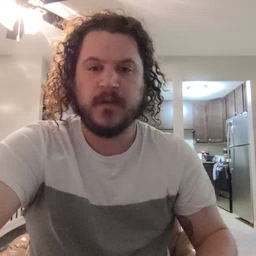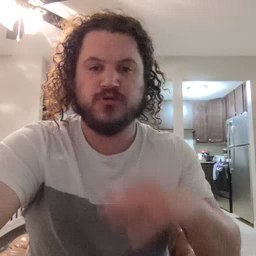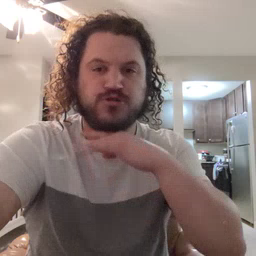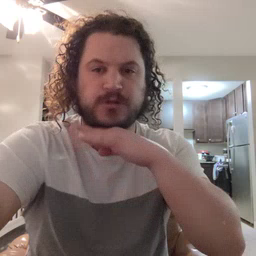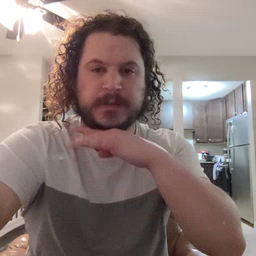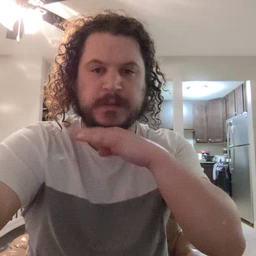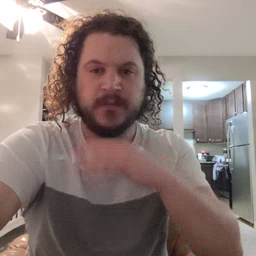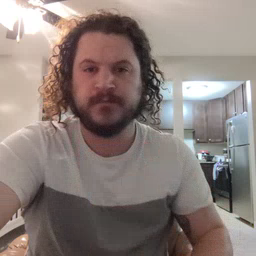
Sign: dirty